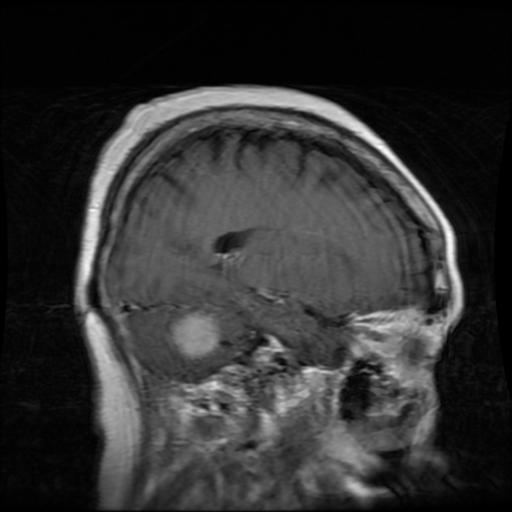
Label: meningioma